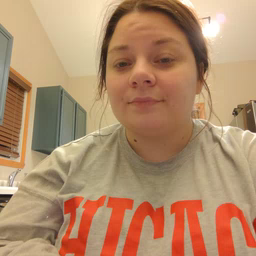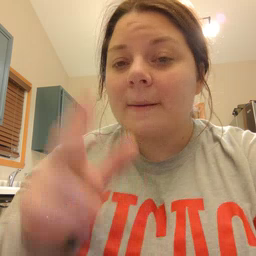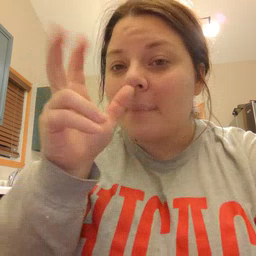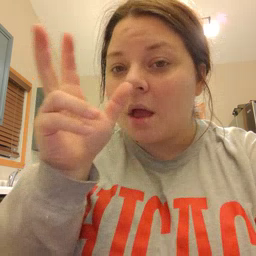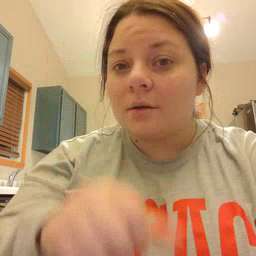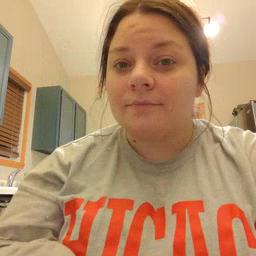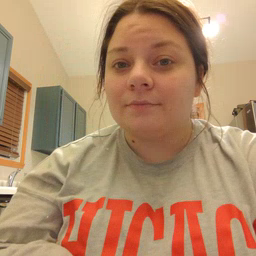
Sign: bug